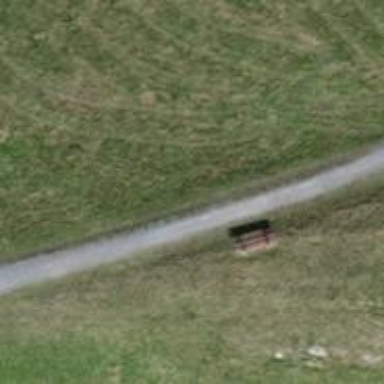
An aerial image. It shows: Bench for seating.